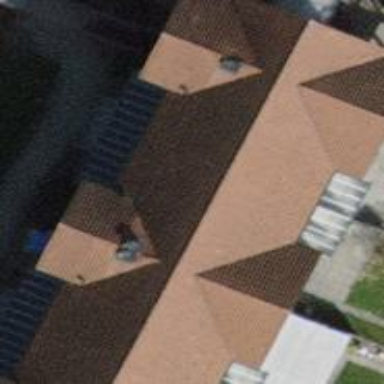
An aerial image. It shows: Terrace building with gabled roof.